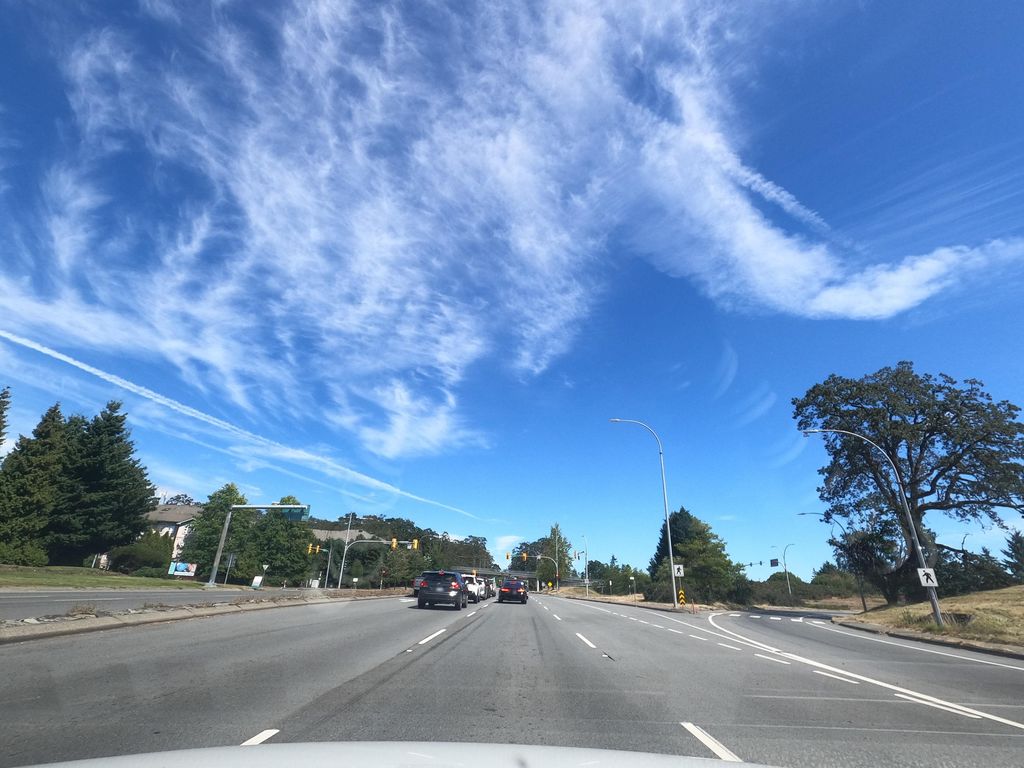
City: victoria